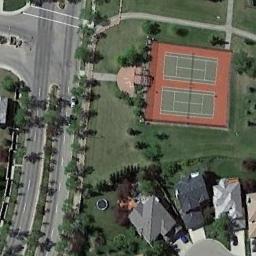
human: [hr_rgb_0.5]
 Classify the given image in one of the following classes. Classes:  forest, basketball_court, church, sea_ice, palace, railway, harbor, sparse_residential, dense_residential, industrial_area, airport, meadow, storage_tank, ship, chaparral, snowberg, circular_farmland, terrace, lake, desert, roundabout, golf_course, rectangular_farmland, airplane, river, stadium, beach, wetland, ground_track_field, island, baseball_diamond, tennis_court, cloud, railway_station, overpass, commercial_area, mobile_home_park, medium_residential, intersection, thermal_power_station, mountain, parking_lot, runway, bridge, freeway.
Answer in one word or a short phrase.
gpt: tennis_court